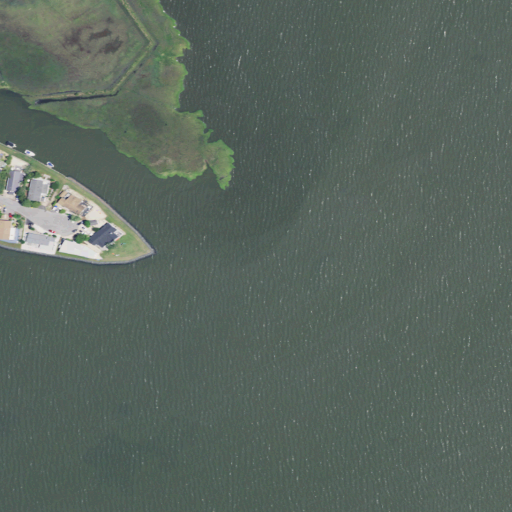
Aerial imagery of cape in Delaware named White Oak Point containing open water, herbaceous wetlands, high intensity development, and medium intensity development